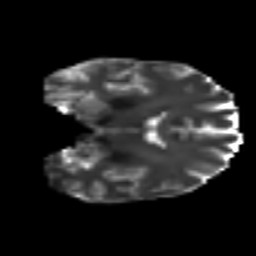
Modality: T2w
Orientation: coronal
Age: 44
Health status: ill
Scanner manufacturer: philips
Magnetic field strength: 3 T
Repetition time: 9 s
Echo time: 0.127 s